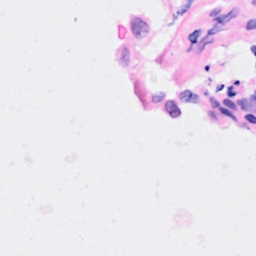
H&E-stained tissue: Breast